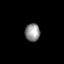
Tissue: lung
Cell type: T cells
Senescence score: 0.1708
Nuclear area (px): 263
Mean DAPI intensity: 143.795